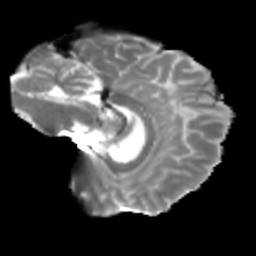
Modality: T2w
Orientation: sagittal
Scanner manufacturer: siemens
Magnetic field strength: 3 T
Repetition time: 4 s
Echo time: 0.0594 s